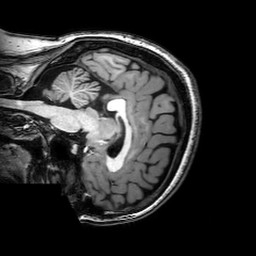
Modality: T1w
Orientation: sagittal
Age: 22
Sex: female
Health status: healthy
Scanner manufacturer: philips
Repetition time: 0.008302 s
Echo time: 0.00383 s